Question: Every time I try to save something into the database I get the error:
'''
A dependent property in a ReferentialConstraint is mapped to a store-generated column. Column: 'PackageId'.
'''
Following is the code that does this, the line 'DB.SaveChanges();'.
'''
public ActionResult CreatePackage(Package package, string MaterialId, string SubCategoryId, string Companies)
{
ModelState.Clear();
//add stuff to package
package.CreatedDate = DateTime.Now;
DB.Packages.Add(package);
DB.SaveChanges();
return Redirect(Url.Action("Index", "Material") + "#Packages");
}
'''
Below is the diagram of the table that throws the exception:

After doing some heavy reasearch I on stackoverflow I believe that there might be something wrong with my foreign keys:
- <URL>
However I can't see to find what can possibl be wrong with my code, nor my DB. I am trying to create a many-to-many relationship between the table Packages and COmpany. A Company can be in several packages, and a packes can be used by several companies.
What I find odd, is that this only happens when I try to create a new object. For example, If I have a Package with 'PackageId = 0' and a Company with 'CompanyId = 0' and if I run the SQL server statement:
'''
INSERT INTO GATE_Package_Company
VALUES (0, 0);
'''
Everything works fine because the previous object already exist. But if I try to create a new Pacakge object (one that does not exist yet) and I try to save it, I get the error. Right now it is simply not possible to add new packages :S
What am I missing?
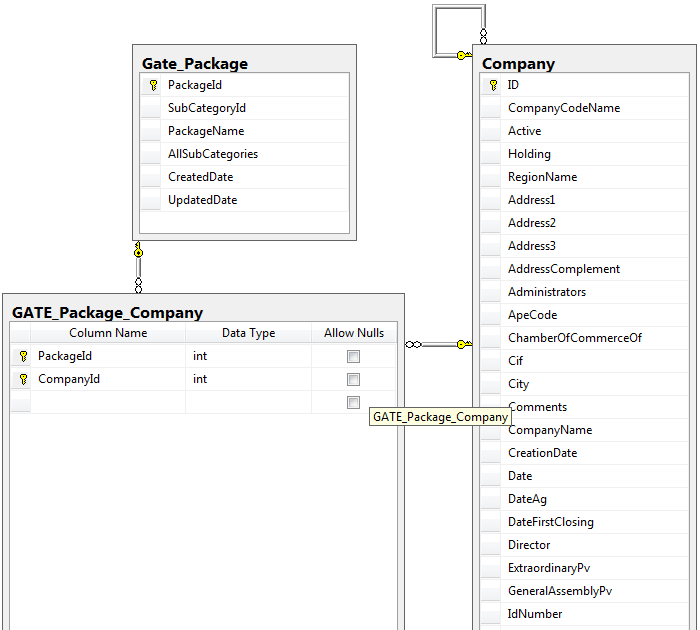
Answer: The problem was on Visual Studio. By deleting the table from the '.edmx' file and re-importing it from the database again, the problem was fixed.
I am using Visual Studio Ultimate 2013, and I have no idea if this problem is particular to this version or if it also affects other versions.
All I know is that I wasted 2 days with this. I honestly hope this answer can help someone else in the future.